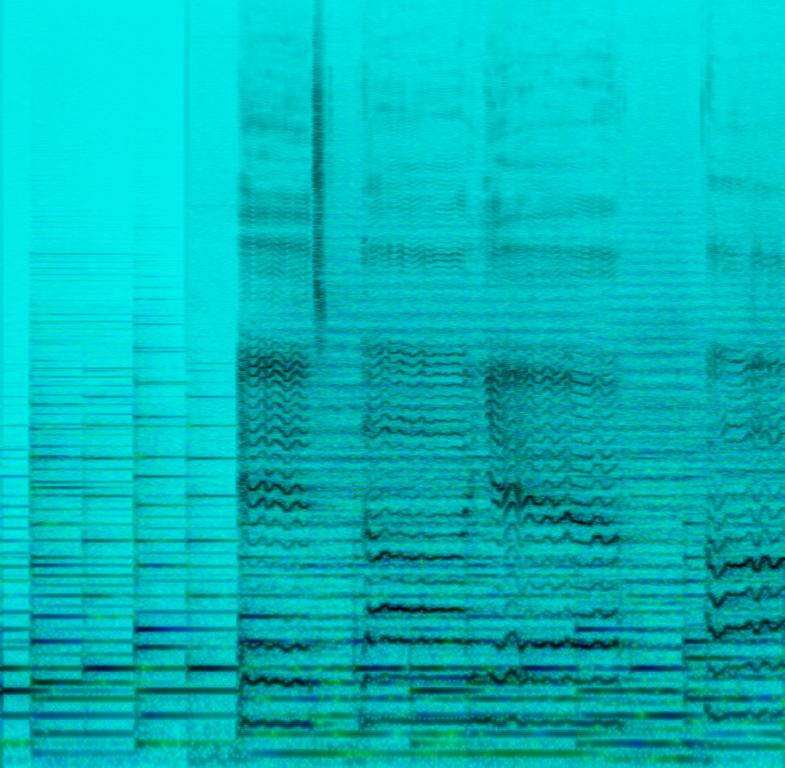
This is a piano-based ballad. The song is emotional, uplifting and generally pulls on your heartstrings. The singer sounds passionate and sings legato notes while the violins play sustained notes behind him to create an even more dramatic effect.